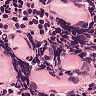
Metastatic tissue present: no